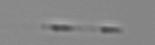
Label: Leptocylindrus